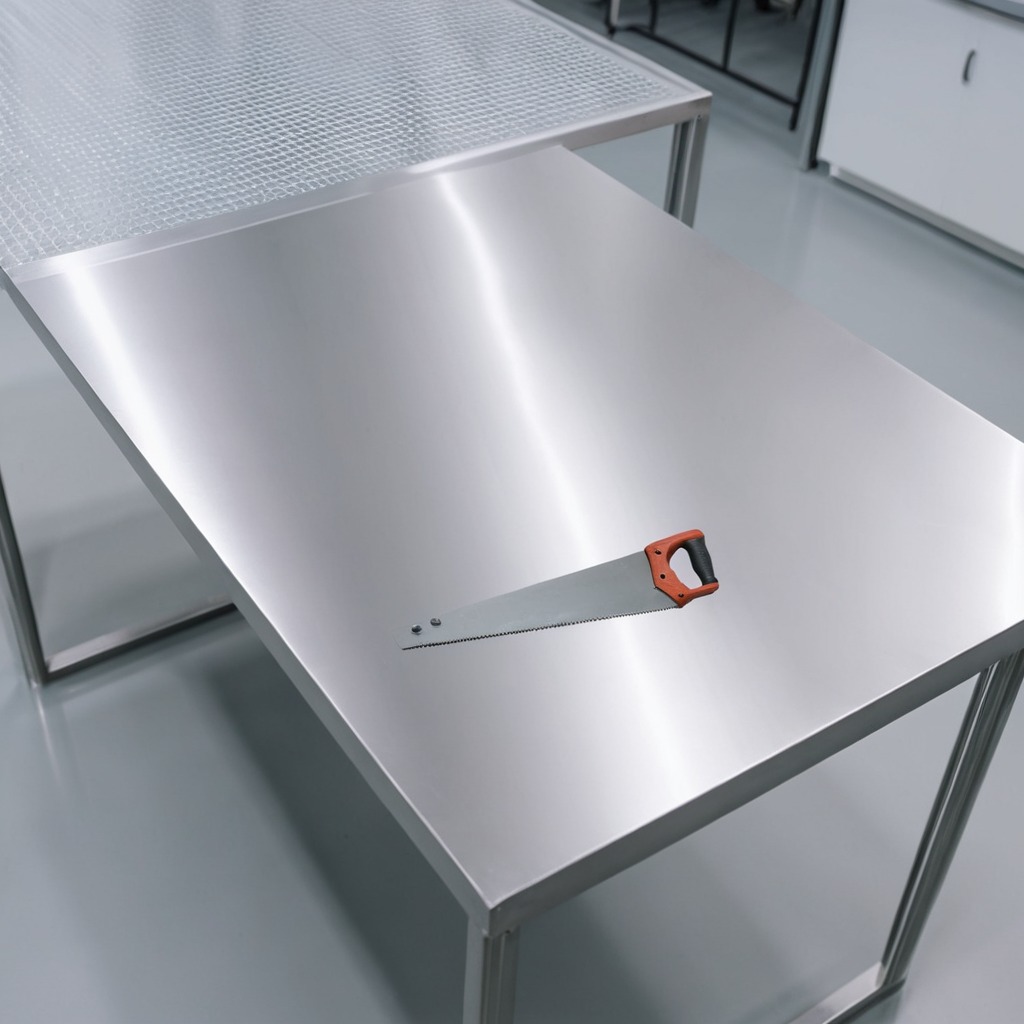
A handheld metal saw is lying on a stainless steel table in a high-end prototyping lab.